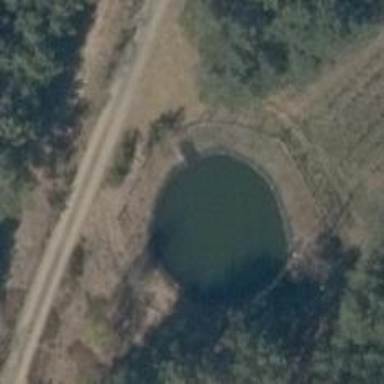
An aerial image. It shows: Fire water pond surrounded by natural water.